Question: I'm trying to put some folders on my hard-drive into an array.
For instance, vacation pictures.
Let's say we have this structure:
- - - - - - - - - - - -
I want to have something like that, as an array.
Meaning I have 1 big array and in that array are more arrays. Each set and subset gets its own array.
I'm trying to make it look something like this:
'''
Array
(
[Set 1] => Array([0] => Item 1 of Set 1, [1] => Item 1 of Set 1,...)
[Set 2] => Array([Subnet 1] => Array([0] => Item 1 of Subset 1 of Set 2,[1] => ...), [Subnet 2] => Array([0] => ..., ..., ...), ..., [0] => Random File)
[set 3] => Array(...)
...
)
'''
I came across this: <URL>
But that's not what I'm looking for. I've been meddling with it but it's giving me nothing but trouble.
Here's an example, view source for larger resolution(no clicking apparently...).

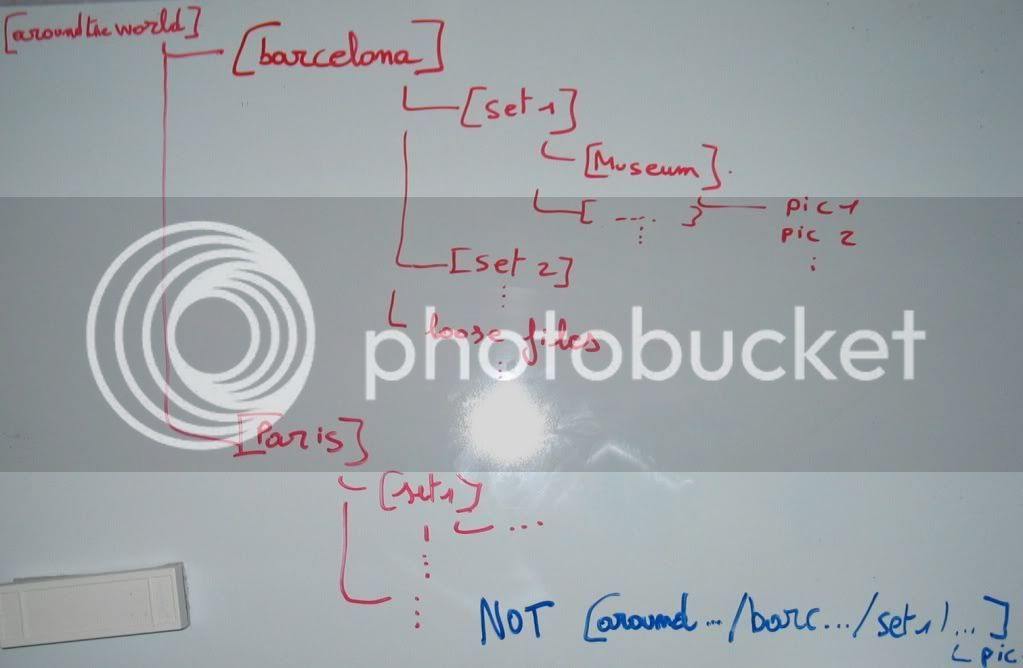
Answer: I recommend using <URL> to build your array
Here's a snippet I threw together real quick, but I don't have an environment to test it in currently so be prepared to debug it.
'''
$fileData = fillArrayWithFileNodes( new DirectoryIterator( '/path/to/root/' ) );
function fillArrayWithFileNodes( DirectoryIterator $dir )
{
$data = array();
foreach ( $dir as $node )
{
if ( $node->isDir() && !$node->isDot() )
{
$data[$node->getFilename()] = fillArrayWithFileNodes( new DirectoryIterator( $node->getPathname() ) );
}
else if ( $node->isFile() )
{
$data[] = $node->getFilename();
}
}
return $data;
}
'''